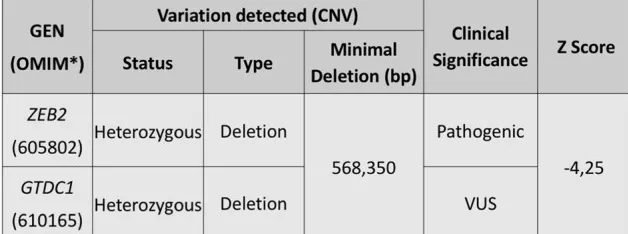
Patient 2 exome analysis. . A; Summary of the annotated SNVs in the ZEB2 gene that were found to be either benign or pathogenic (8ZEB2 and VUS (GTDC1)) in the patient.
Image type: chart (chart)